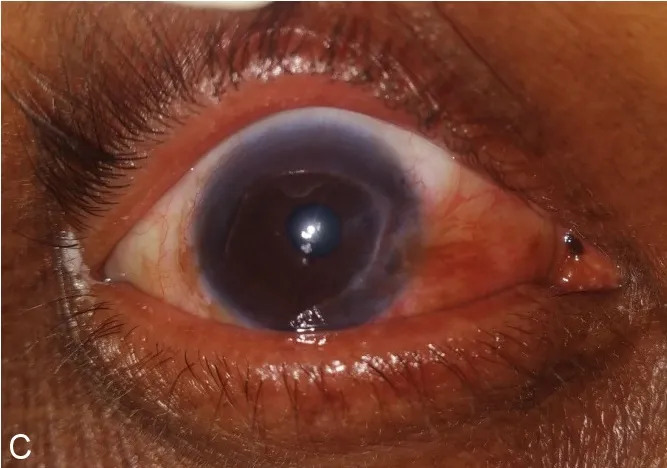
Post-operative 1 month.
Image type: medical_photograph (other_medical_photograph)